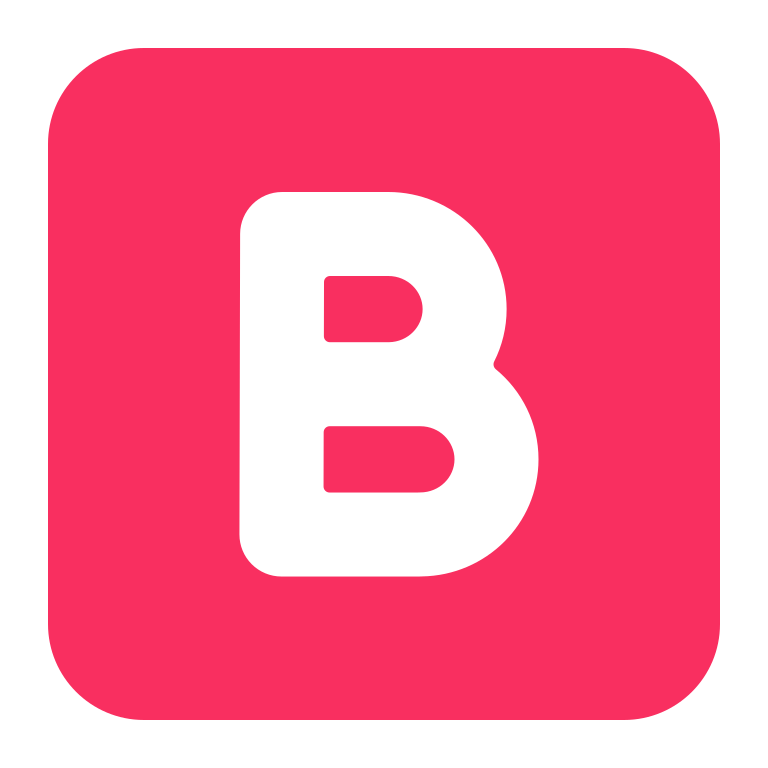
b button blood type flat